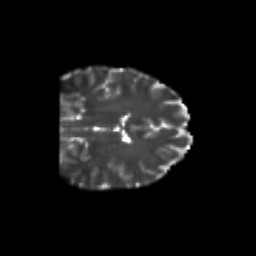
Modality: T2w
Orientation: coronal
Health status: healthy
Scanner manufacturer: philips
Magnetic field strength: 3 T
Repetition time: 6.964 s
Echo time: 0.092 s